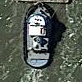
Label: Towing_vessel